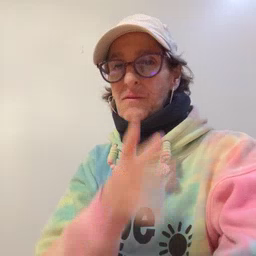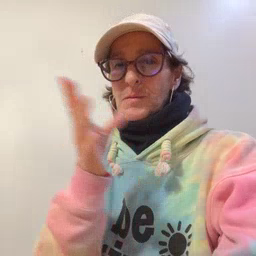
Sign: farm